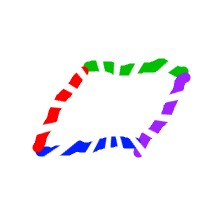
Shape: parallelogram